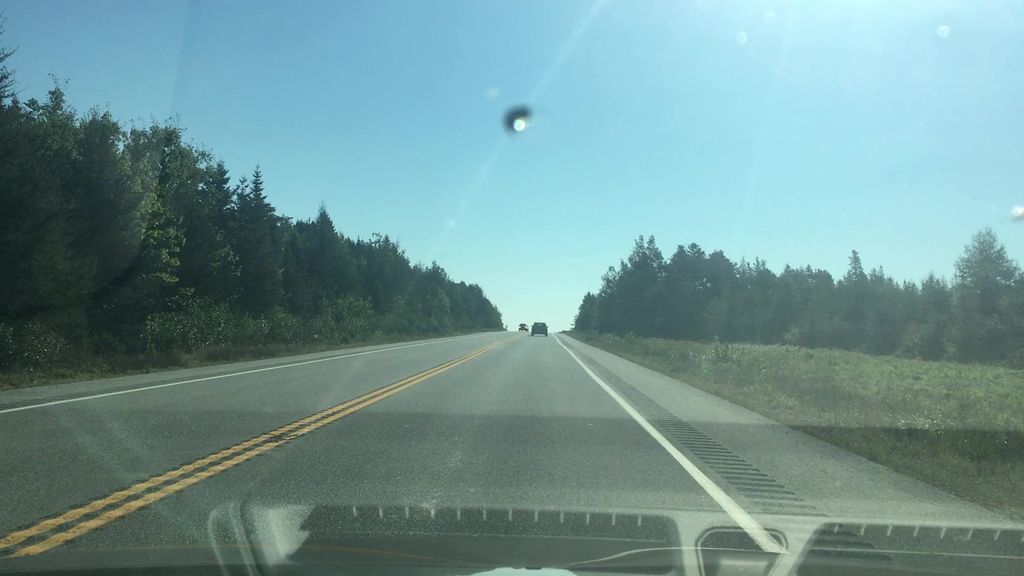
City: halifax